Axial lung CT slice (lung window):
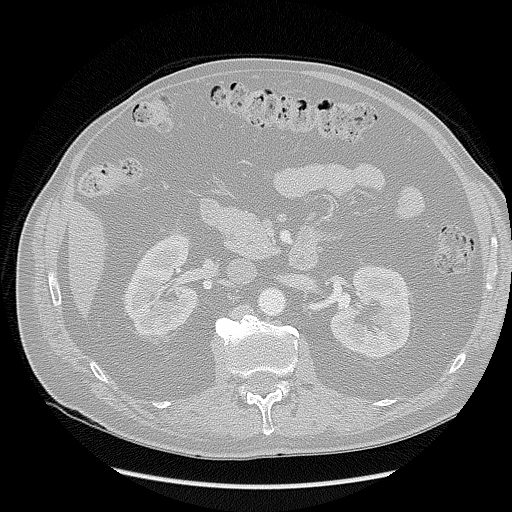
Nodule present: no